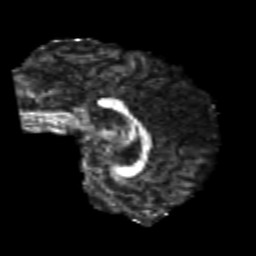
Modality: FA
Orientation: sagittal
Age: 23
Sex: male
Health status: healthy
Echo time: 0.074 s